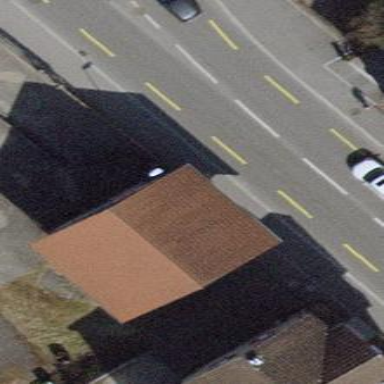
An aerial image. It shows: Gabled shed with the roof oriented across.